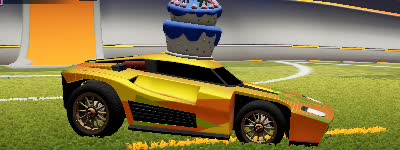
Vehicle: breakout